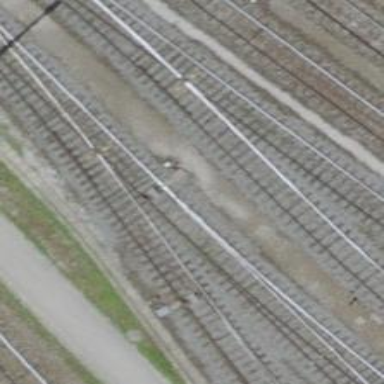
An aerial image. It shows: Railway switch.